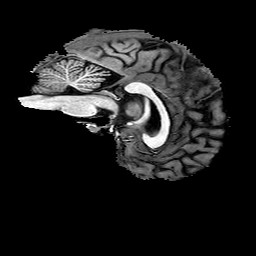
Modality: T1w
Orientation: sagittal
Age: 27
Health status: healthy
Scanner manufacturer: philips
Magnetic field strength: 3 T
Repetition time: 0.007861 s
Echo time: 0.003617 s